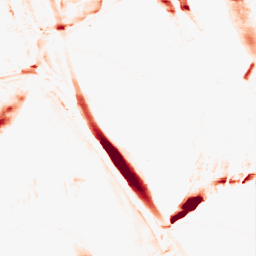
Category: morphological
Decomposition family: morphological_ellipse
Decomposition parameters: operation: opening
width: 5
height: 30
Upsampling method: cubic_mitchell
Upsampling parameters: scale: 2
Upsampling scale: 2